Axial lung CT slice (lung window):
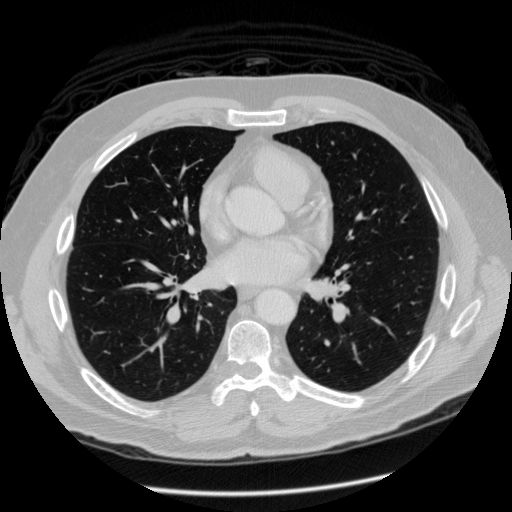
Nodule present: no